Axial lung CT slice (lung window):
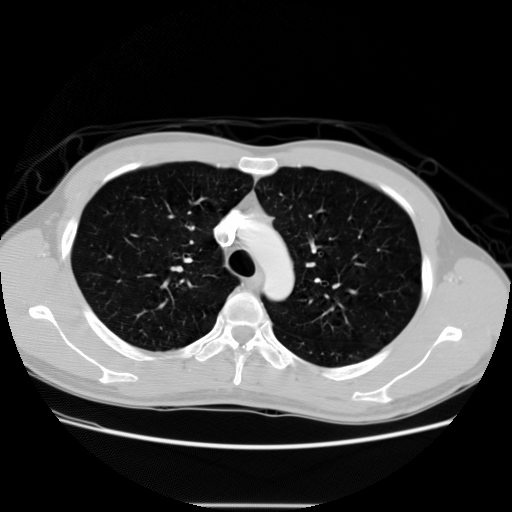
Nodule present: no